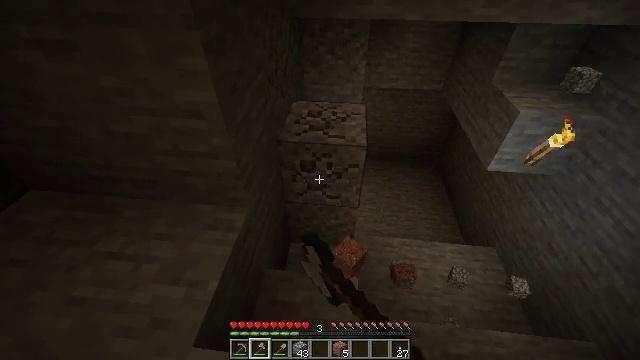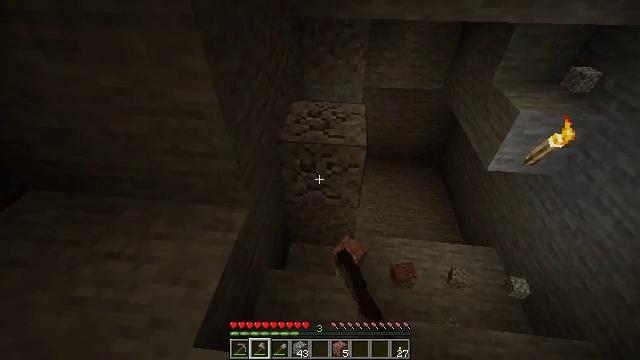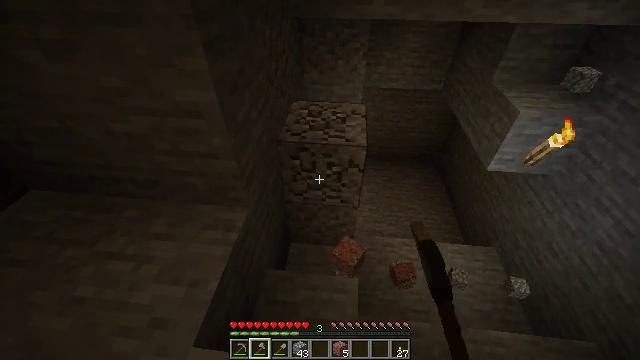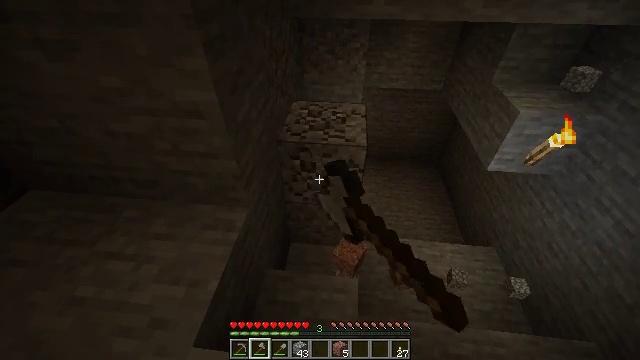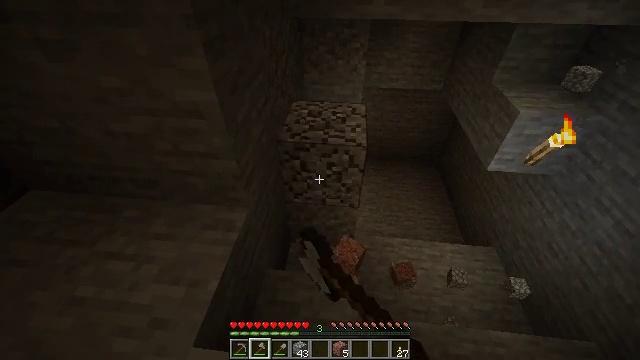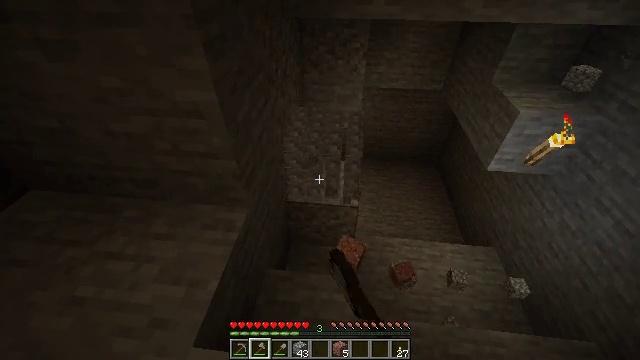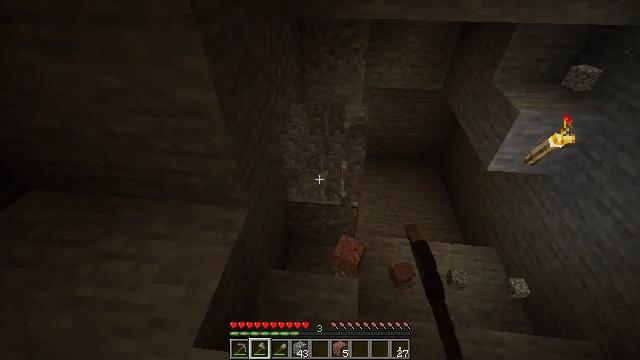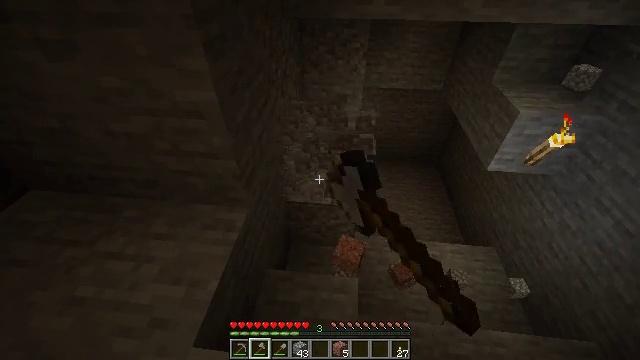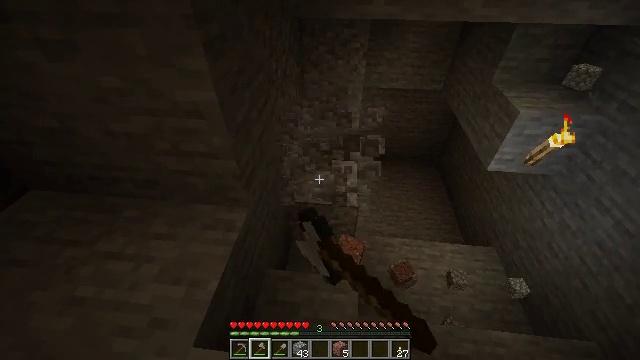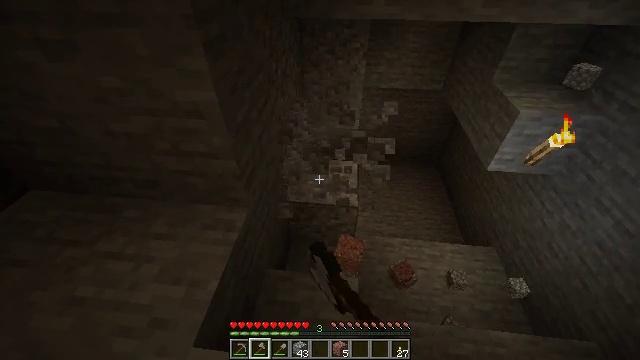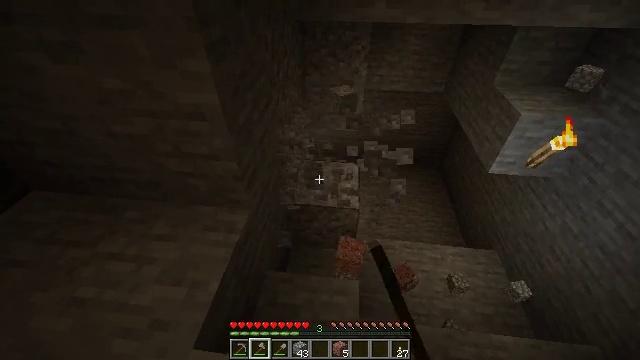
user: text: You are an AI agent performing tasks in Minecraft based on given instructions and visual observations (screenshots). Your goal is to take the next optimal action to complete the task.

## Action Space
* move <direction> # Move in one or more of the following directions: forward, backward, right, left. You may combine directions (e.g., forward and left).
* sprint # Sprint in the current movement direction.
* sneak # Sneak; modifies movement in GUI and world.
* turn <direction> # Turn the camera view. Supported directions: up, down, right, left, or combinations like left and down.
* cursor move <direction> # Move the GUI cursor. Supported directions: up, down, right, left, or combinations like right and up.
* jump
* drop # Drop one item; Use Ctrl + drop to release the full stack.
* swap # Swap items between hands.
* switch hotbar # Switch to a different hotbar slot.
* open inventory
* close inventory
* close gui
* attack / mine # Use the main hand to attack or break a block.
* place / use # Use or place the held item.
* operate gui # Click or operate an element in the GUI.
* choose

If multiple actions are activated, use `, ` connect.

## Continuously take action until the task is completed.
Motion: motion action
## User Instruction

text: Collect gravel for your inventory.
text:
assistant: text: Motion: attack / mine
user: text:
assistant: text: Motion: attack / mine
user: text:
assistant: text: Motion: attack / mine
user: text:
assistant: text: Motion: attack / mine
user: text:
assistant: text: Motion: attack / mine
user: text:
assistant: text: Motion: attack / mine
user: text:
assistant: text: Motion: attack / mine
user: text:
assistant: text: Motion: attack / mine
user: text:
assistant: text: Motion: attack / mine
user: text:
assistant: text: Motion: no_op
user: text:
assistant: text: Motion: no_op